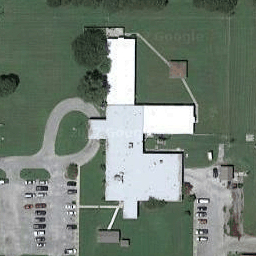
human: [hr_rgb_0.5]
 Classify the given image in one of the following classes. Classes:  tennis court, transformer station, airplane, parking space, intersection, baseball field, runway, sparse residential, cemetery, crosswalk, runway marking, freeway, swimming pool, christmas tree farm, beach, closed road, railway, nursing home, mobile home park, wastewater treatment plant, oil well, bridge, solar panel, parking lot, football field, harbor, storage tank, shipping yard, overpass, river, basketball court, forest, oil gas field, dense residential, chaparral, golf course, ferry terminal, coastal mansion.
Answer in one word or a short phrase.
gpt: nursing home